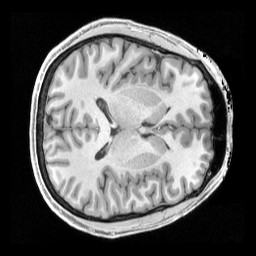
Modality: T1w
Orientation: axial
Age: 30
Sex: male
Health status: healthy
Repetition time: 2.4 s
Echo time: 0.00222 s